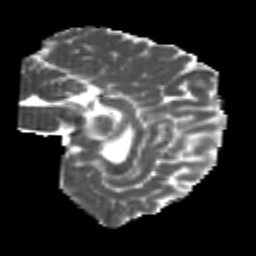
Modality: MD
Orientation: sagittal
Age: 20
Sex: male
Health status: healthy
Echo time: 0.074 s